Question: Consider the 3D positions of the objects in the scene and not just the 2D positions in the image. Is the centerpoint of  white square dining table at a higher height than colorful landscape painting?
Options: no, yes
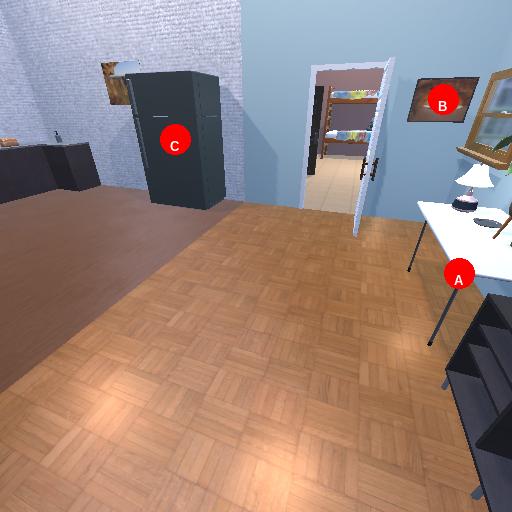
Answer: no